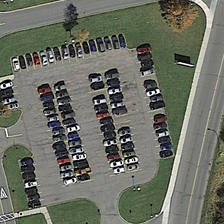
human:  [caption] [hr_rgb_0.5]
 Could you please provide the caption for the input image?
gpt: many cars are parked in the large parking lot .

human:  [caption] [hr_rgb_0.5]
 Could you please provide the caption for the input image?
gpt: a lot of green plants are planted around the parking lot .

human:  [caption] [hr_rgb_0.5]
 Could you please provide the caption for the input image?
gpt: a lot of green plants are planted around the parking lot .

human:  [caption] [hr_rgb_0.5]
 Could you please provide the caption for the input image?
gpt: many cars are parked in the large parking lot .

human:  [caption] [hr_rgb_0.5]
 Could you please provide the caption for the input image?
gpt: many cars are parked in the large parking lot .